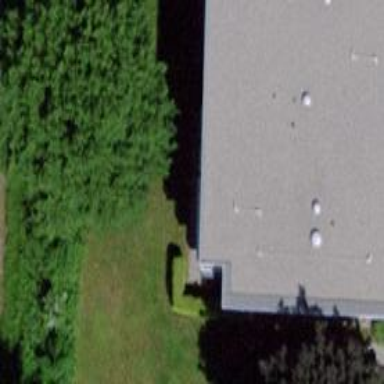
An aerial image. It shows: Building with flat roof.